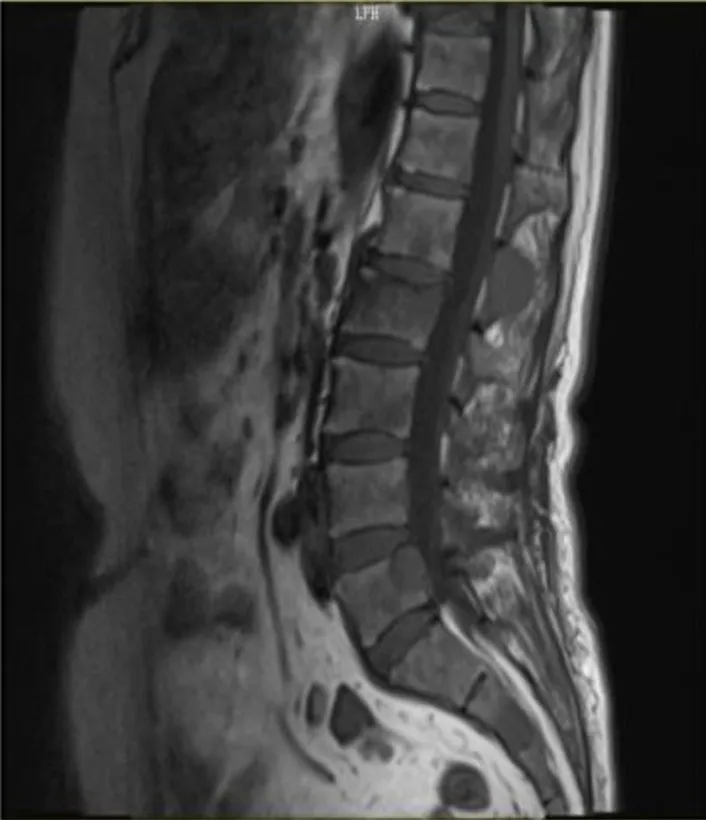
Lumbar MRI prompted lumbar vertebra multiple bone changes.
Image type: radiology (mri)